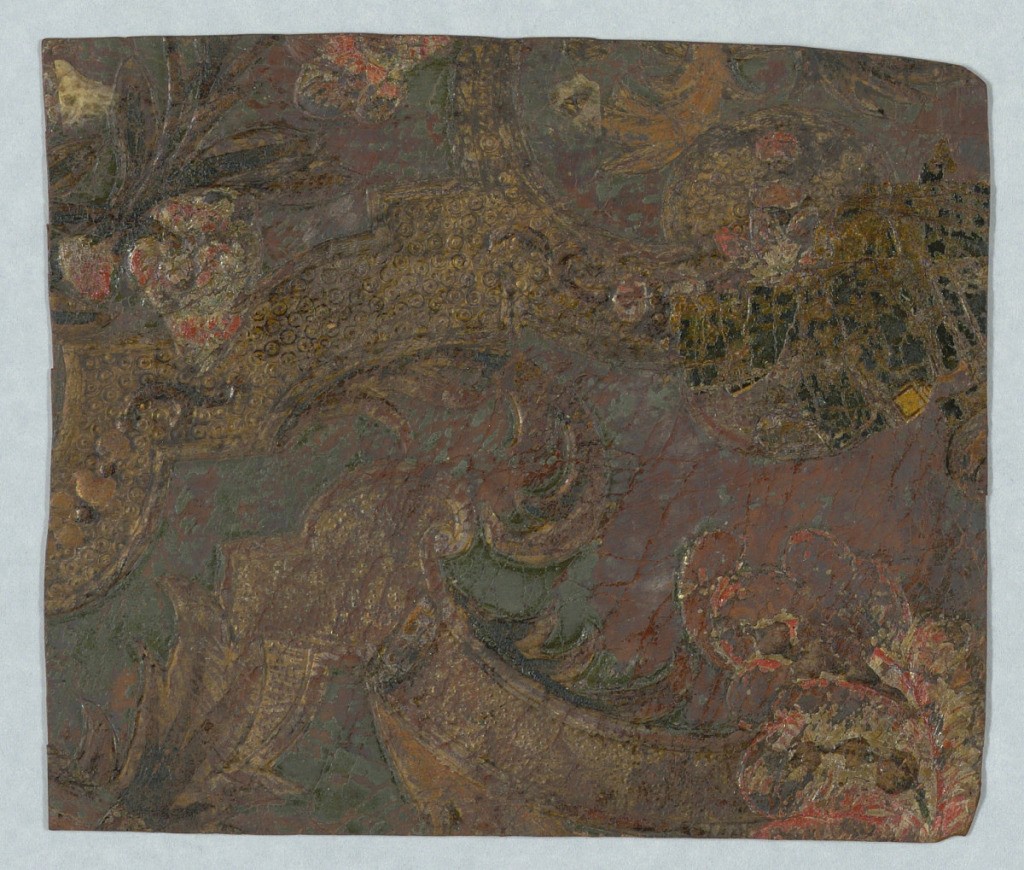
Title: Sidewall
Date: ca. 1680
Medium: Leather, stamped, painted, silvered
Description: Scrolling strapwork with foliage and flowers.